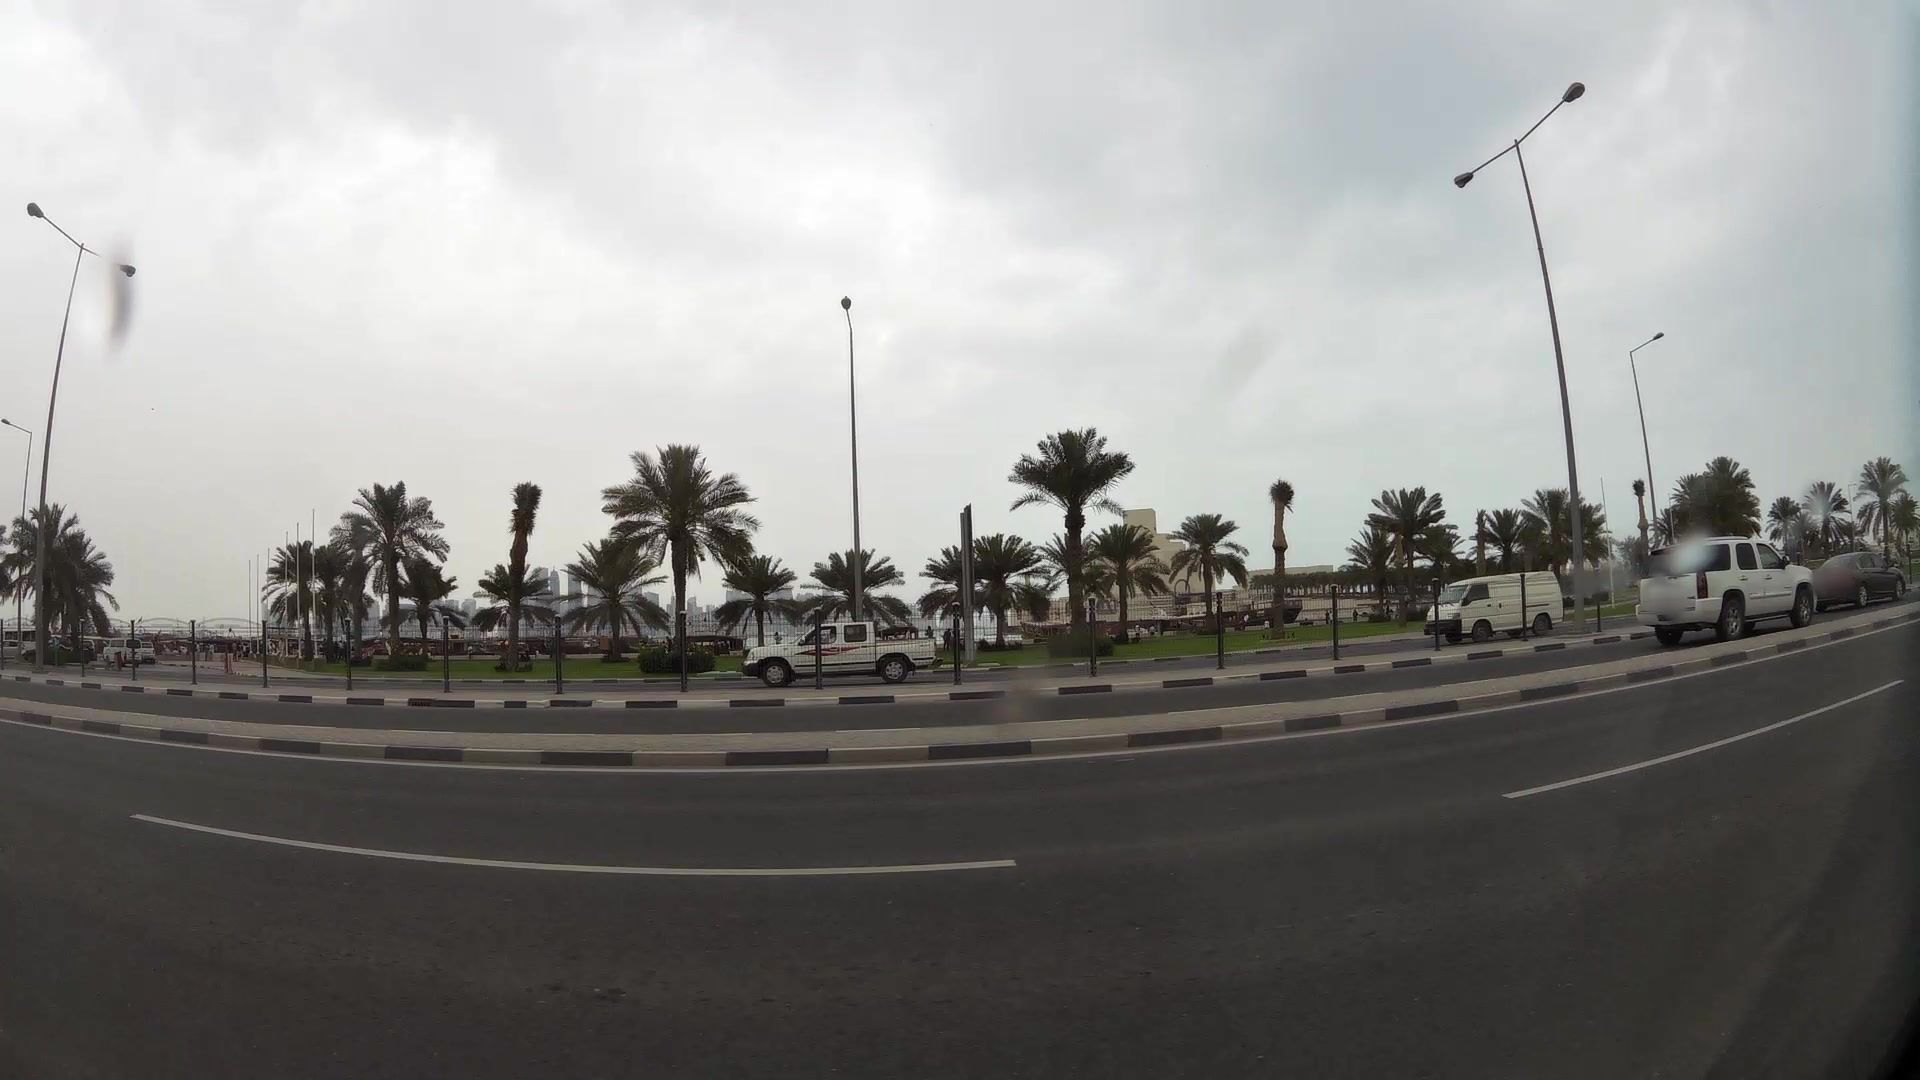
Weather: snowy
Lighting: day
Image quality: good
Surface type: driving surface
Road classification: trunk
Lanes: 3
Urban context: urban centre
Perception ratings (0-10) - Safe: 5.75, Lively: 4.47, Beautiful: 3.07, Boring: 3.24, Depressing: 6.11, Wealthy: 4.65